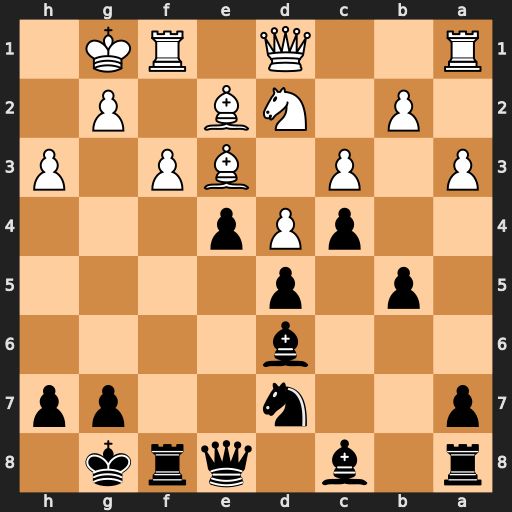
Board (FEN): r1b1qrk1/p2n2pp/3b4/1p1p4/2pPp3/P1P1BP1P/1P1NB1P1/R2Q1RK1
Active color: b
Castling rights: -
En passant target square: -
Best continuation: exf3 Rxf3 Rxf3 Bxf3 Qxe3+